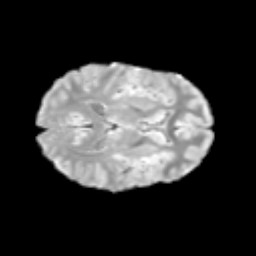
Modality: T2w
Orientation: axial
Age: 12
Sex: female
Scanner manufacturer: siemens
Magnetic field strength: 3 T
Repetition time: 3.8 s
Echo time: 0.07 s